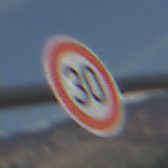
Verkehrszeichen: Geschwindigkeit30
Umgebung: Outdoor, Nature
Tageszeit: MorningAfternoon
Wetter: PartlyCloudy
Licht: Natural
Jahreszeit: NotSpecified
Kontrast: HighContrast